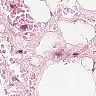
Metastatic tissue present: no